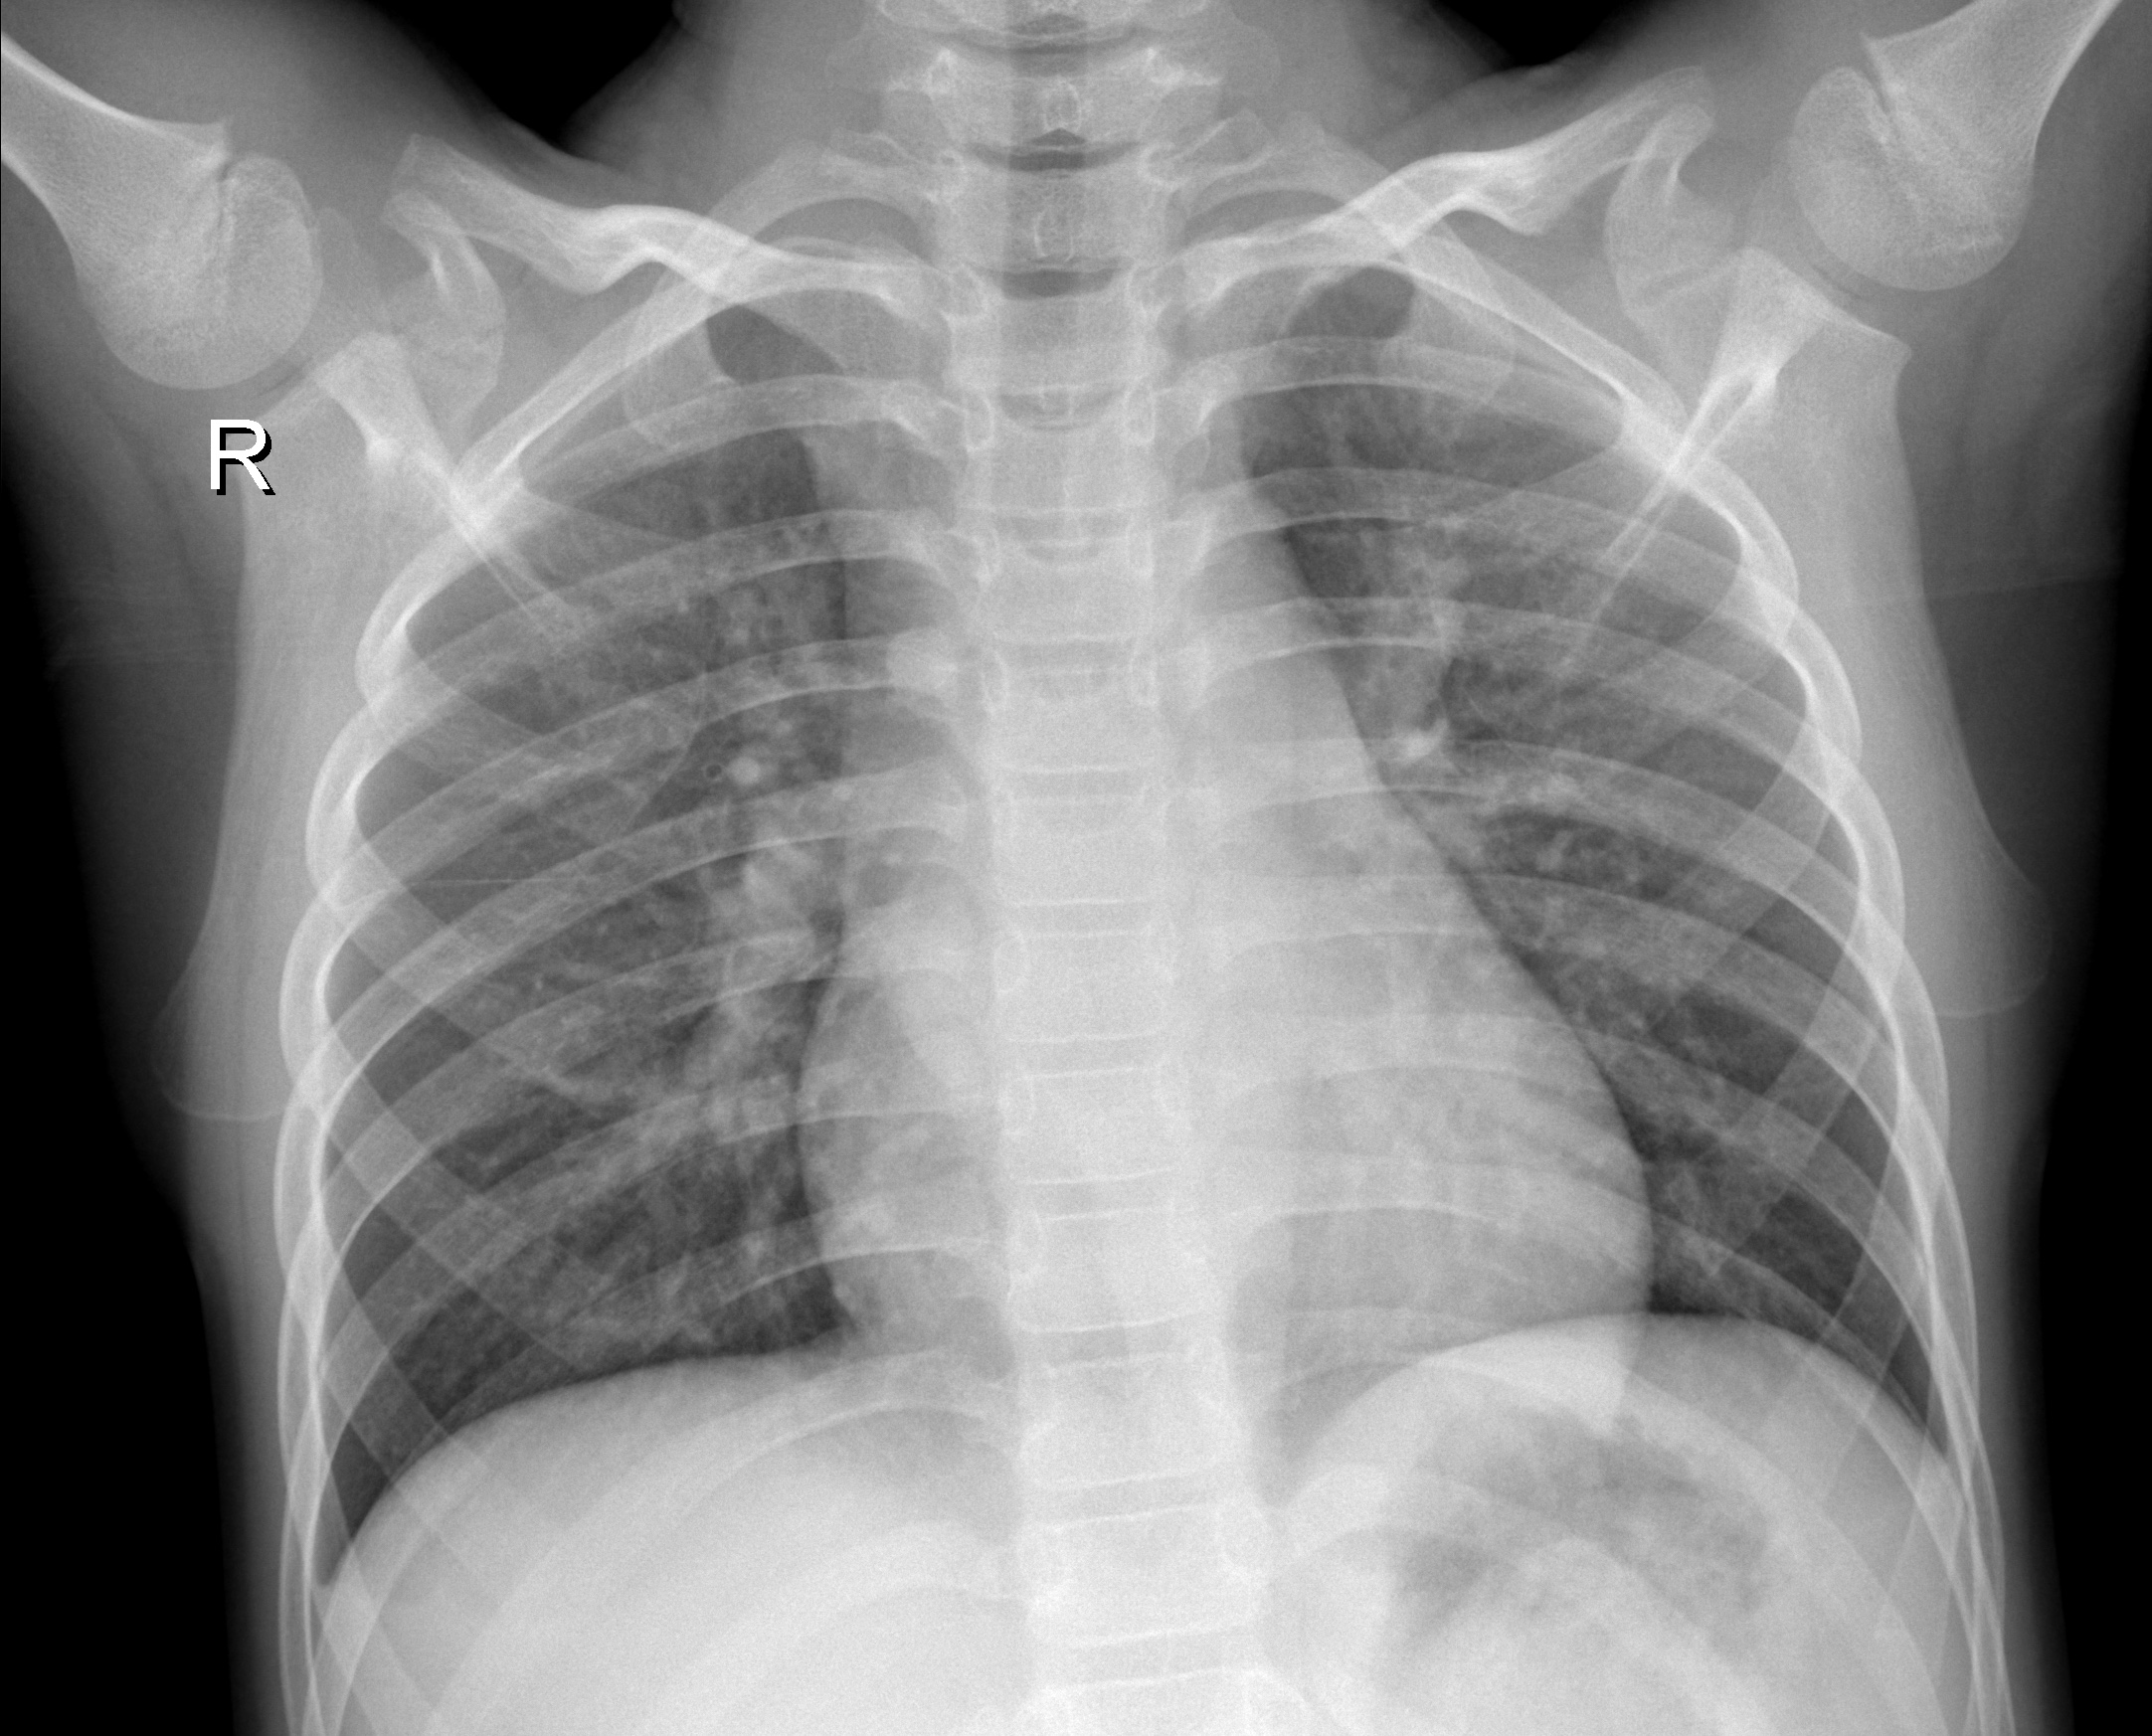
Diagnosis: NORMAL